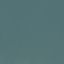
Land use / land cover: SeaLake